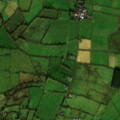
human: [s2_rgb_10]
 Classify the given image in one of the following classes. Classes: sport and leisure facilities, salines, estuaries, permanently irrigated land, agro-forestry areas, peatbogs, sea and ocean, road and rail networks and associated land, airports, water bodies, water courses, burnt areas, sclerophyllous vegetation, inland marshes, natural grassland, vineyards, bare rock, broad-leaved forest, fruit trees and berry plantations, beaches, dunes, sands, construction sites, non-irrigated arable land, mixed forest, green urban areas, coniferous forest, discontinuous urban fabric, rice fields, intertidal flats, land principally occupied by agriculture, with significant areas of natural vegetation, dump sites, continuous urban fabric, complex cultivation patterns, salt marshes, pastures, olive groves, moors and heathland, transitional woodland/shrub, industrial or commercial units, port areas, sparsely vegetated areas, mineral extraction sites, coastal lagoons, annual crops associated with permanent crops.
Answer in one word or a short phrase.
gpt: pastures, coniferous forest, peatbogs